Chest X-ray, PA view. Patient: 5 years old, sex M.
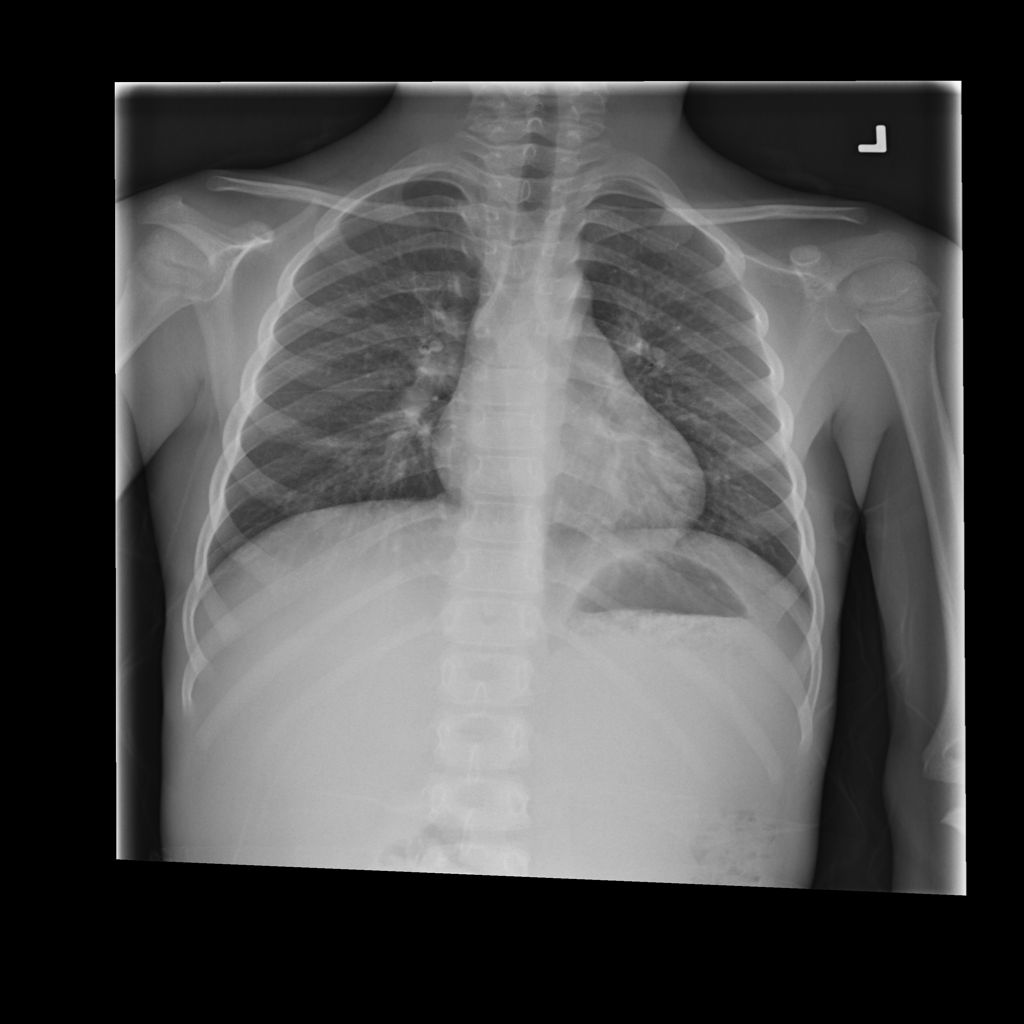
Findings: Mass